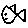
Label: fish